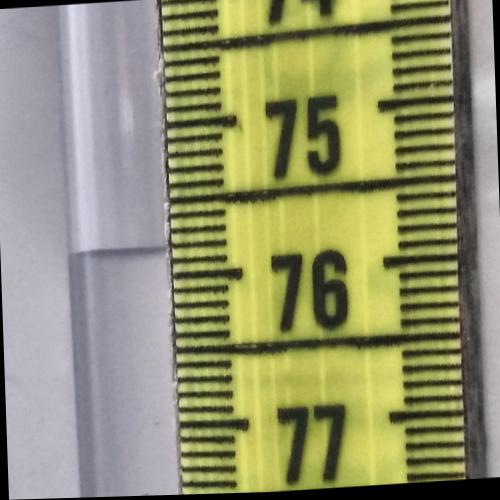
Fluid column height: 75.8 cm